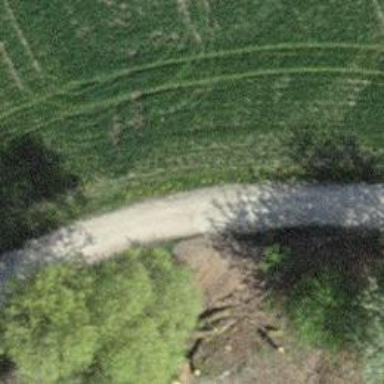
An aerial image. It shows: Gravel track with grade2 tracktype.